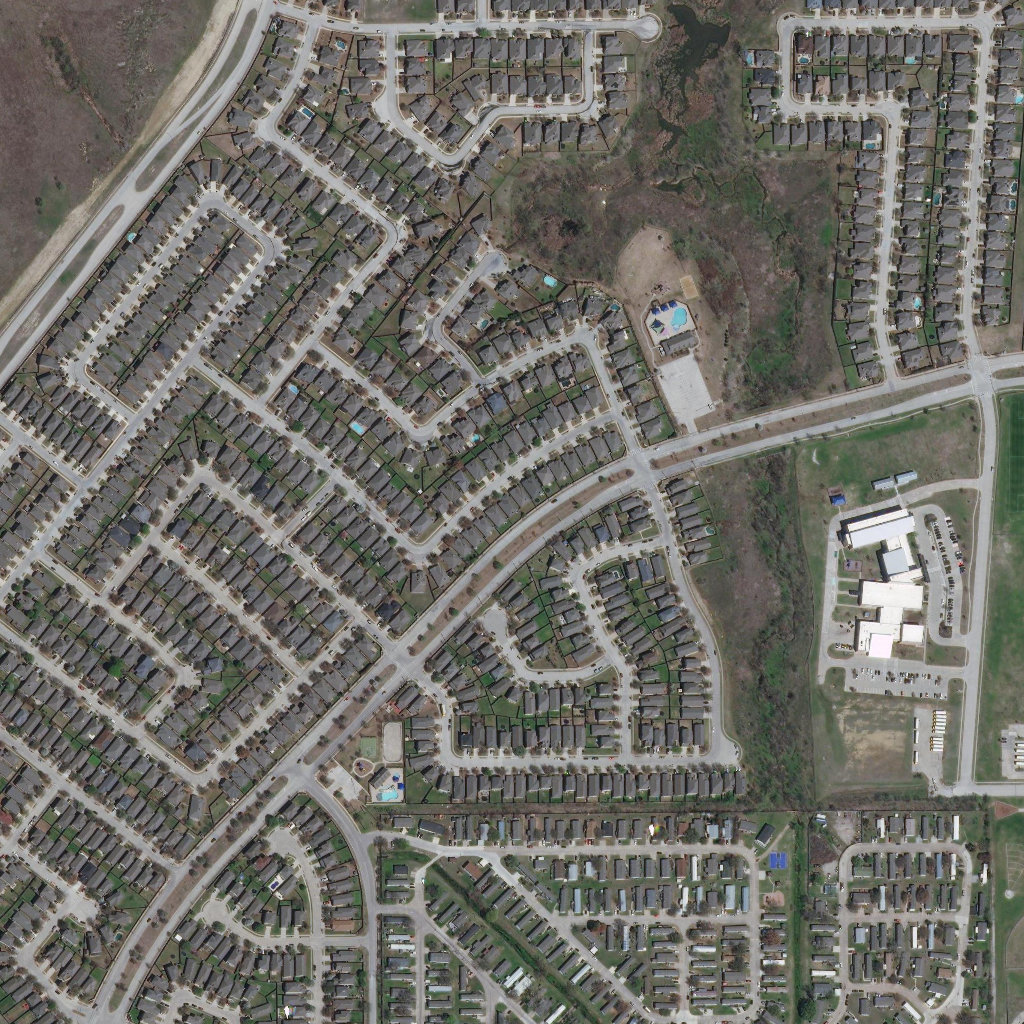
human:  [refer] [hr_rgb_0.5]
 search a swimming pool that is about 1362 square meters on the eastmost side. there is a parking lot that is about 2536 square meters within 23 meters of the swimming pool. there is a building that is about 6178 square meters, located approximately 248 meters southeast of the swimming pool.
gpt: <box>[[62, 28, 67, 33, 0]]</box>

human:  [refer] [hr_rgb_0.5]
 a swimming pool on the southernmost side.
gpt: <box>[[36, 75, 39, 78, 0]]</box>